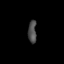
Tissue: prostate
Cell type: T cells
Senescence score: 0.3346
Nuclear area (px): 186
Mean DAPI intensity: 76.253